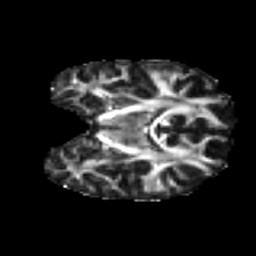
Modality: FA
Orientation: coronal
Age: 37
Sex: female
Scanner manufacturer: ge
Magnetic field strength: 3 T
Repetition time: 7.8 s
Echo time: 0.0606 s